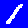
Digit: 1